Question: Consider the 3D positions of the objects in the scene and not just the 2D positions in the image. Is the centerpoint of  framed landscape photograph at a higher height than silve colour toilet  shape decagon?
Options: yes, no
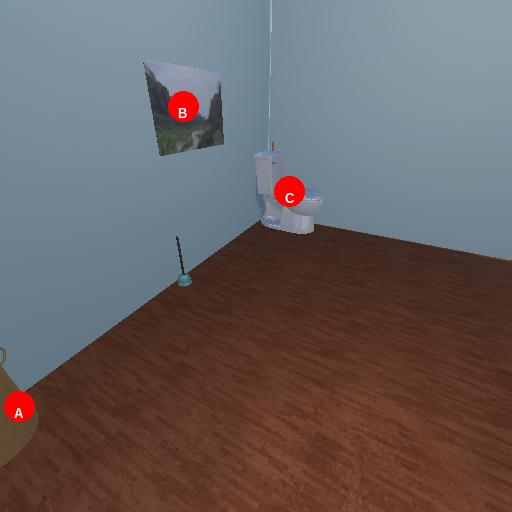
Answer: yes